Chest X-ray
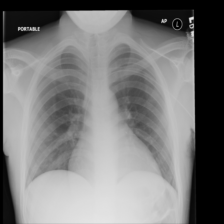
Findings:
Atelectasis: negative
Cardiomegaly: negative
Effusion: negative
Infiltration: negative
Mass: negative
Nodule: negative
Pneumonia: negative
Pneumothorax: negative
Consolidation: negative
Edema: negative
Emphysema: negative
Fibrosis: negative
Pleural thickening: negative
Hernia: negative